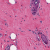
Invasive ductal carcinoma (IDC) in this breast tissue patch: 0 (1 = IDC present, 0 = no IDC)